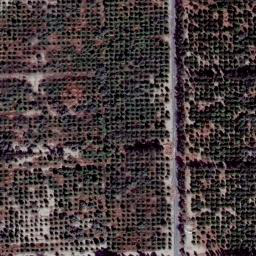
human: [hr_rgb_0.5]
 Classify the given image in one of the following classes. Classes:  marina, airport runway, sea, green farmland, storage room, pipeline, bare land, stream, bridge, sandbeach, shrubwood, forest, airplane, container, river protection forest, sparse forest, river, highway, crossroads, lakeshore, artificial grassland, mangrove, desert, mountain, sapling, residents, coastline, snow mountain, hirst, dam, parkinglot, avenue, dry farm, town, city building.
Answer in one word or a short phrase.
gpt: dry farm